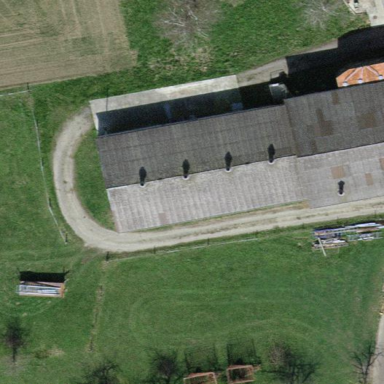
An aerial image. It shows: Farm auxiliary building with gabled roof.